Question: I recently managed to implement 'toolkit:PhoneTextBox' with 'ActionIcon'-image and 'ActionIconTapped'-action into my project ():

I need this same desing with 'AutoCompleteTextBox'. Is there any easy way to do this?
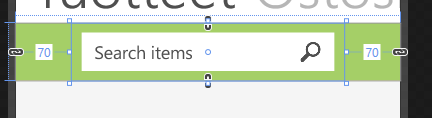
Answer: If I understand correctly, Do you want like this?
'''
<StackPanel Orientation="Horizontal" Background="White" HorizontalAlignment="Left" VerticalAlignment="Top">
<toolkit:AutoCompleteBox Width="400" Text="Search items"/>
<Image Name="ActionIcon" Height="50" Width="50" Source="/ICommandExamples;component/Images/icon_search_text.png" Tap="ActionIconTapped"/>
</StackPanel>
'''